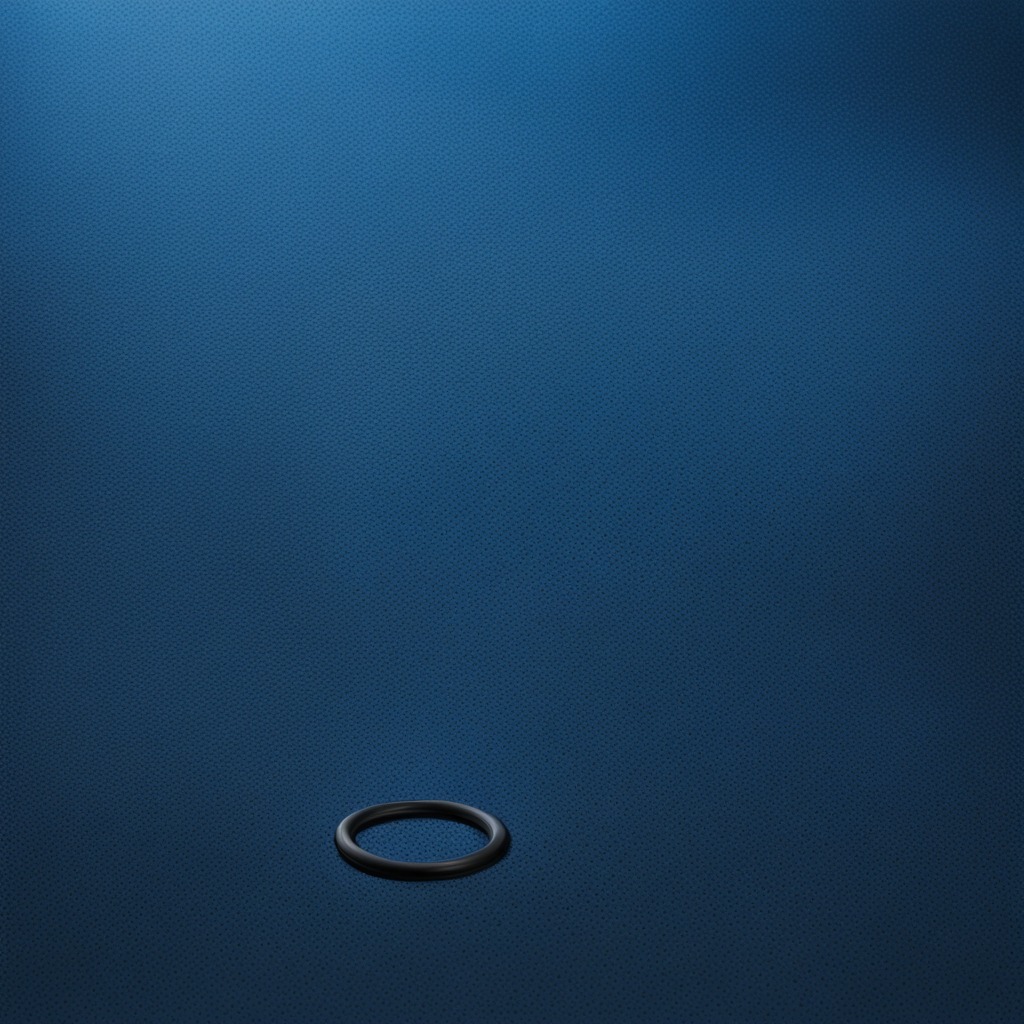
A rubber O-ring lies on the granite tabletop beneath the blue rubber mat.